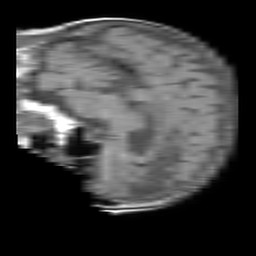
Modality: T1w
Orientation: sagittal
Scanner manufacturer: philips
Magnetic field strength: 1.5 T
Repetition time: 0.55 s
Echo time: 0.015 s